Question: I'm trying to get an (inherited) Android project to build. I'm using <URL>.
In styles.xml, there are references that cannot be resolved such as:
'''
<style name="AppBaseTheme" parent="@style/Theme.AppCompat.Light">
'''
This is the original error I ran into:
'''
[...]/res/values/styles.xml:8: error: Error retrieving parent for item:
No resource found that matches the given name '@style/Theme.AppCompat.Light'.
'''
I then noticed that 'project.properties' has this appcompat reference which is broken on my (OS X) machine:
'''
target=android-18
android.library.reference.1=../../../../adt-bundle-linux-x86_64/sdk/extras/android/support/v7/appcompat
'''
I tried to fix that by making the reference relative to '${sdk.dir}':
'''
android.library.reference.1=${sdk.dir}/extras/android/support/v7/appcompat
'''
So now that path should be correct. But now when I run 'ant debug':
'''
BUILD FAILED
/opt/android-sdk-macosx/tools/ant/build.xml:573:
/opt/android-sdk-macosx/extras/android/support/v7/appcompat resolve to a
path with no project.properties file for project /Users/joka/devel/project/
'''
So, any ideas? What's the simplest way to get this project built?
(Please note that Ecplise-specific advice won't be useful to me.)
: The Android SDK installation looks like this:

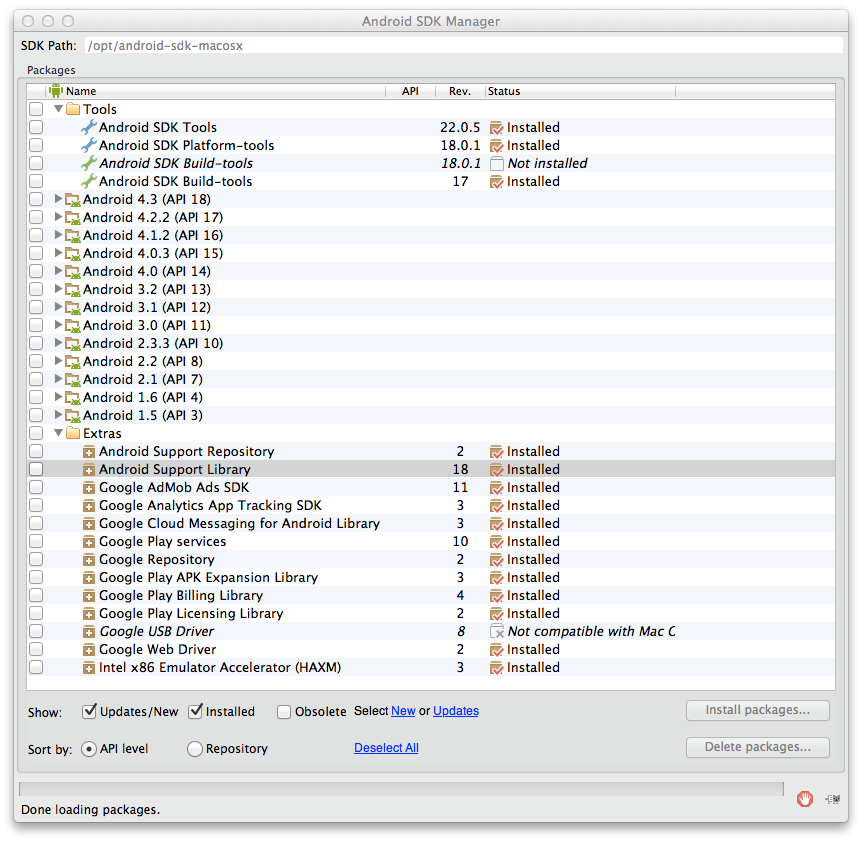
Answer: I ran into the same problem, so I tried using a relative path and that fixed the problem for me. It looks like only relative paths work with android.library.reference. I did a quick search to verify this, and came across <URL> which indicates that absolute paths will work with android.library.reference on Windows, but not on Unix or Mac.
Peace.